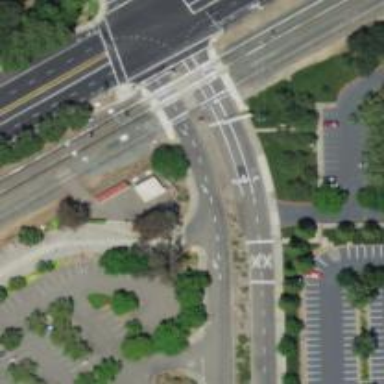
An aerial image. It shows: Busway road.